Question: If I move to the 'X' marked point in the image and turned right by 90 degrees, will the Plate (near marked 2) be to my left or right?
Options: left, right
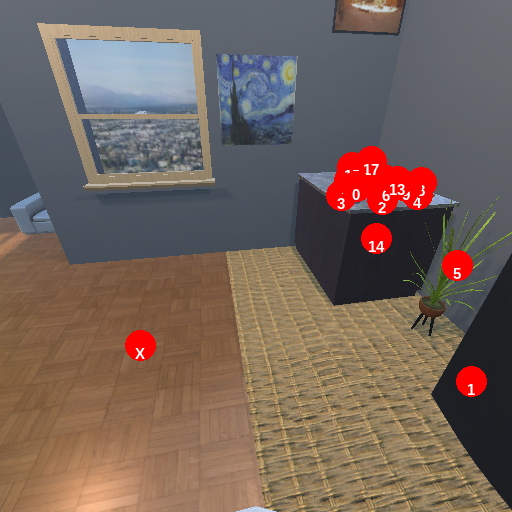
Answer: left